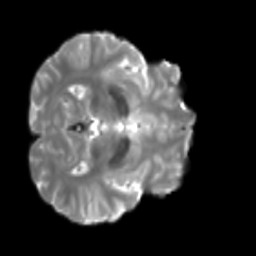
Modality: T2w
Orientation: axial
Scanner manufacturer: siemens
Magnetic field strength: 3 T
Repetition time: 4 s
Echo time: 0.0594 s